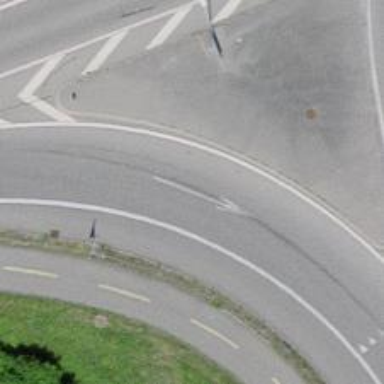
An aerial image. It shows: Asphalt motorway link.